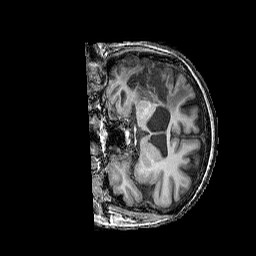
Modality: T1w
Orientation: coronal
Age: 74
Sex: female
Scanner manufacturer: siemens
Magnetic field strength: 3 T
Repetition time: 2.25 s
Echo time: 0.00411 s